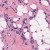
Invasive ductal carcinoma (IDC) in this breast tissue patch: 1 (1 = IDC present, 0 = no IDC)